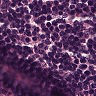
Metastatic tissue present: no